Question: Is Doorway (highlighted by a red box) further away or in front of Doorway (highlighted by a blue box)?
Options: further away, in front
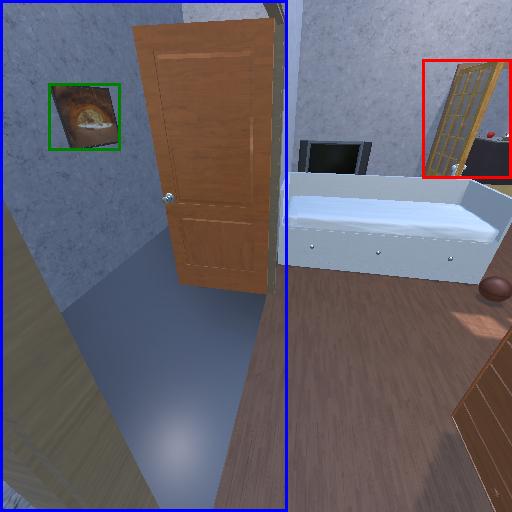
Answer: further away